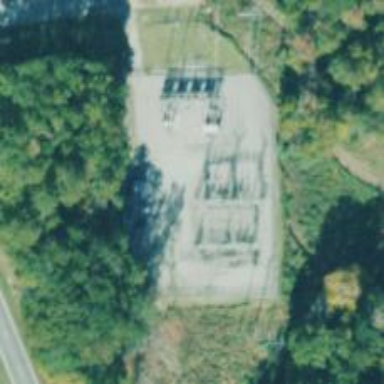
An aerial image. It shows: Switch for power supply.